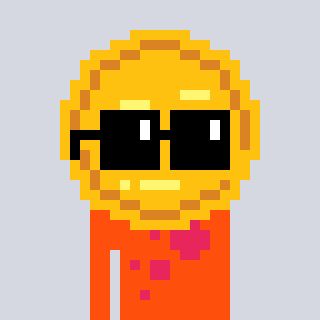
a pixel art character with square black sunglasses, a medal-shaped head and a orange-colored body on a cool background